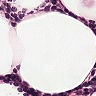
Metastatic tissue present: no